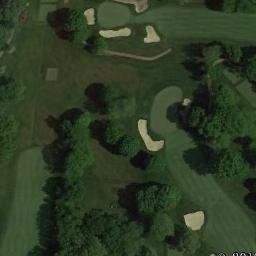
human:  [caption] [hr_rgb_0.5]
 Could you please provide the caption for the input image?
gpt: There are four rows of red houses and two lakes .

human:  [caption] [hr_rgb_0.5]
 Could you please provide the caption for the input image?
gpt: The golf course has some putting greens, Fairways, Barrier trees and sandpits and some barrier trees are on both sides of the fairways .

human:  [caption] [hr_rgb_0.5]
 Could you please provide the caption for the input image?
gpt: There are a few bunkers and a few paths on the large green lawn on the golf course and many trees .

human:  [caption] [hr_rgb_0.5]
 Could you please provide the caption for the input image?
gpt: There are many trees near the golf course .

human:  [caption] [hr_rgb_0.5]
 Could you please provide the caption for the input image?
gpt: There are some bunkers and trees on the golf course .